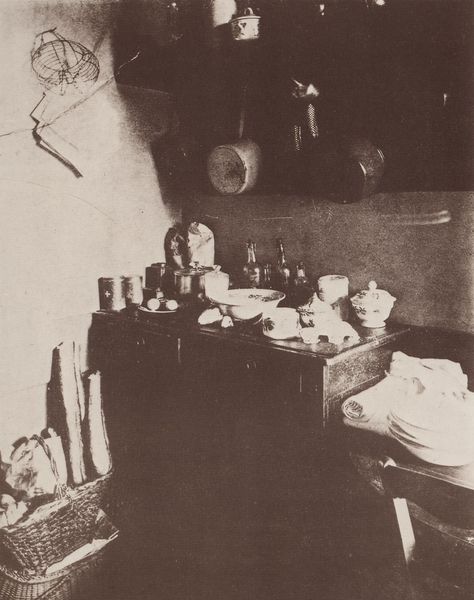
Titel: Interieurs, Küche eines Kaufmanns, Rue Montaigne
Künstler: Jean Eugène Auguste Atget
Schlagwörter: schatten, weiß, glas, grau, licht, schwarz, obst, flaschen, regal, wand, schüssel, stehen, teller, weide, boden, interieur, tücher, henkel, schalen, stilleben, stillleben, schrank, ecke, körbe, sepia, kissen, bett, korb, brot, kammer, nagel, foto, fotografie, photographie, töpfe, wände, becher, hängen, weidenkorb, dose, porzellan, geschirr, schwarzweiß, photo, schubladen, anrichte, küche, gefäße, draht, aufnahme, ablage, pfannen, baguette, büffet, dosen, sieb